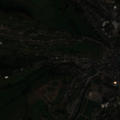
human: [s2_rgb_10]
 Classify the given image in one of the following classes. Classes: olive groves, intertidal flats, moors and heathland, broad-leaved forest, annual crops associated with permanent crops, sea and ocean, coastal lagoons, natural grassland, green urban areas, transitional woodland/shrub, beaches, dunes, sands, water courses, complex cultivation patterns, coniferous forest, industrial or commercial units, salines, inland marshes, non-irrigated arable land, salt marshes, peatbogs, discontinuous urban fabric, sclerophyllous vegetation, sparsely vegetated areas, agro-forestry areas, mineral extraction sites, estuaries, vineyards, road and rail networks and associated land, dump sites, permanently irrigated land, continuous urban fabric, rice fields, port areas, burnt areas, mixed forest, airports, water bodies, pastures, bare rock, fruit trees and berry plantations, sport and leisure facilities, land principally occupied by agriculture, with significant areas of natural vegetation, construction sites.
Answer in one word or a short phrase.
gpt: continuous urban fabric, discontinuous urban fabric, non-irrigated arable land, pastures, land principally occupied by agriculture, with significant areas of natural vegetation, broad-leaved forest